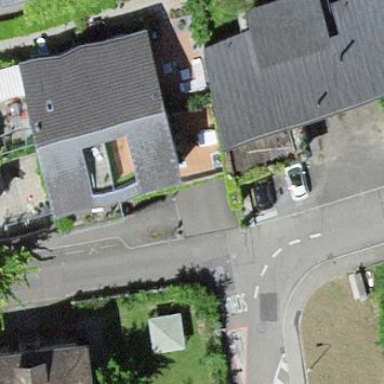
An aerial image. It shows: Semidetached house.